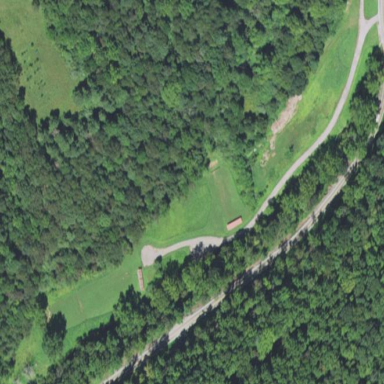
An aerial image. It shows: Shooting ground in recreation area. It is designated for the sport of shooting.